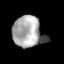
Tissue: prostate
Cell type: T cells
Senescence score: 0.3183
Nuclear area (px): 943
Mean DAPI intensity: 162.937